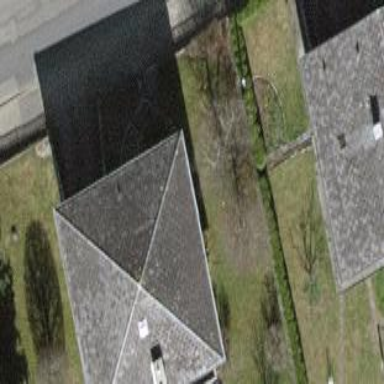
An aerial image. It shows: Detached building with pyramidal roof shape.